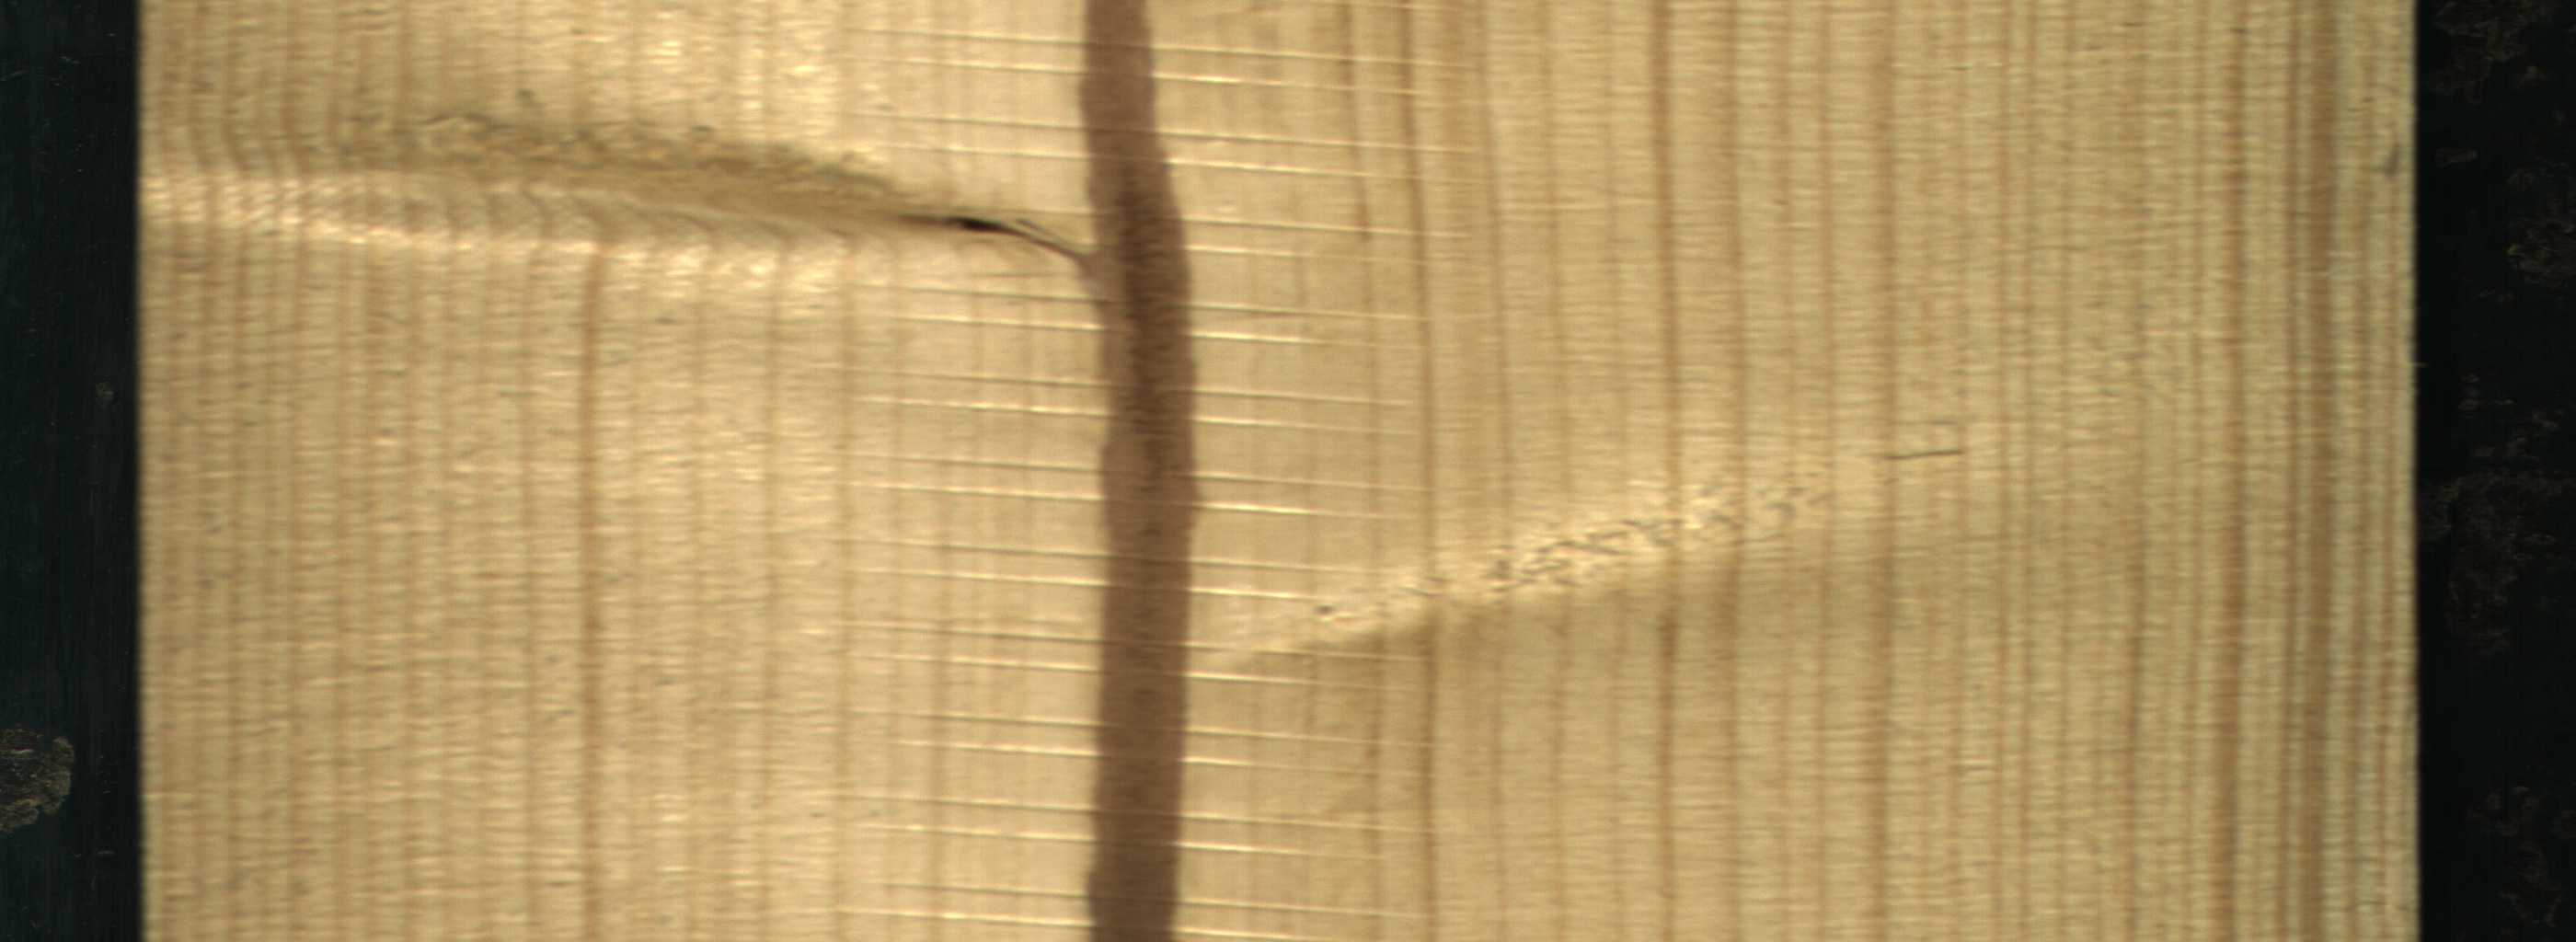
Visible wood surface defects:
Marrow
Dead_Knot
Live_Knot